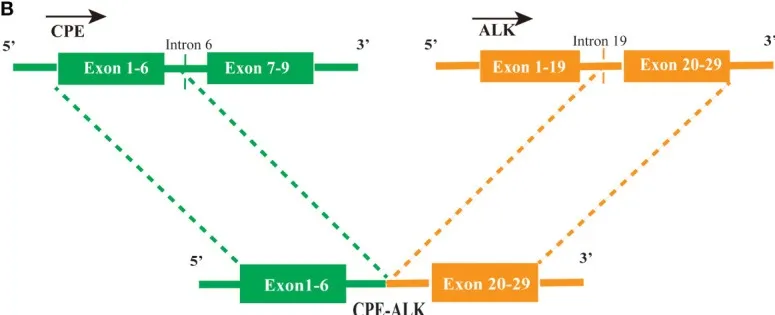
(B) Illustration of CPE-ALK fusion.
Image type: chart (chart)